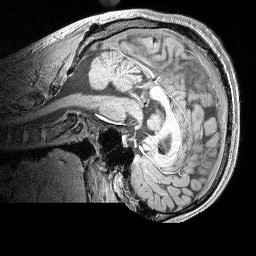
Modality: MP2RAGE
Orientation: sagittal
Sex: male
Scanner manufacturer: siemens
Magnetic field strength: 3 T
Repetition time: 5 s
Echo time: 0.00292 s